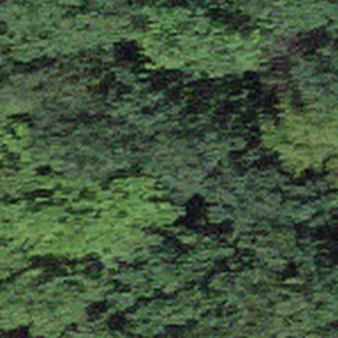
Label: other